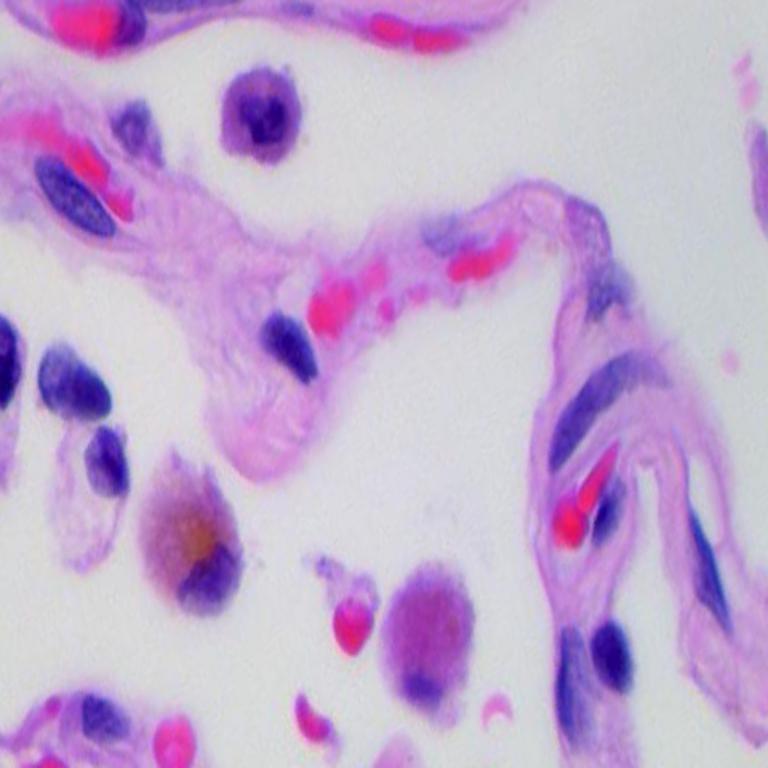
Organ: lung
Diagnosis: benign